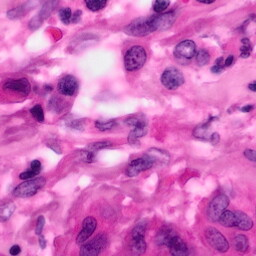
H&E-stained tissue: Pancreatic